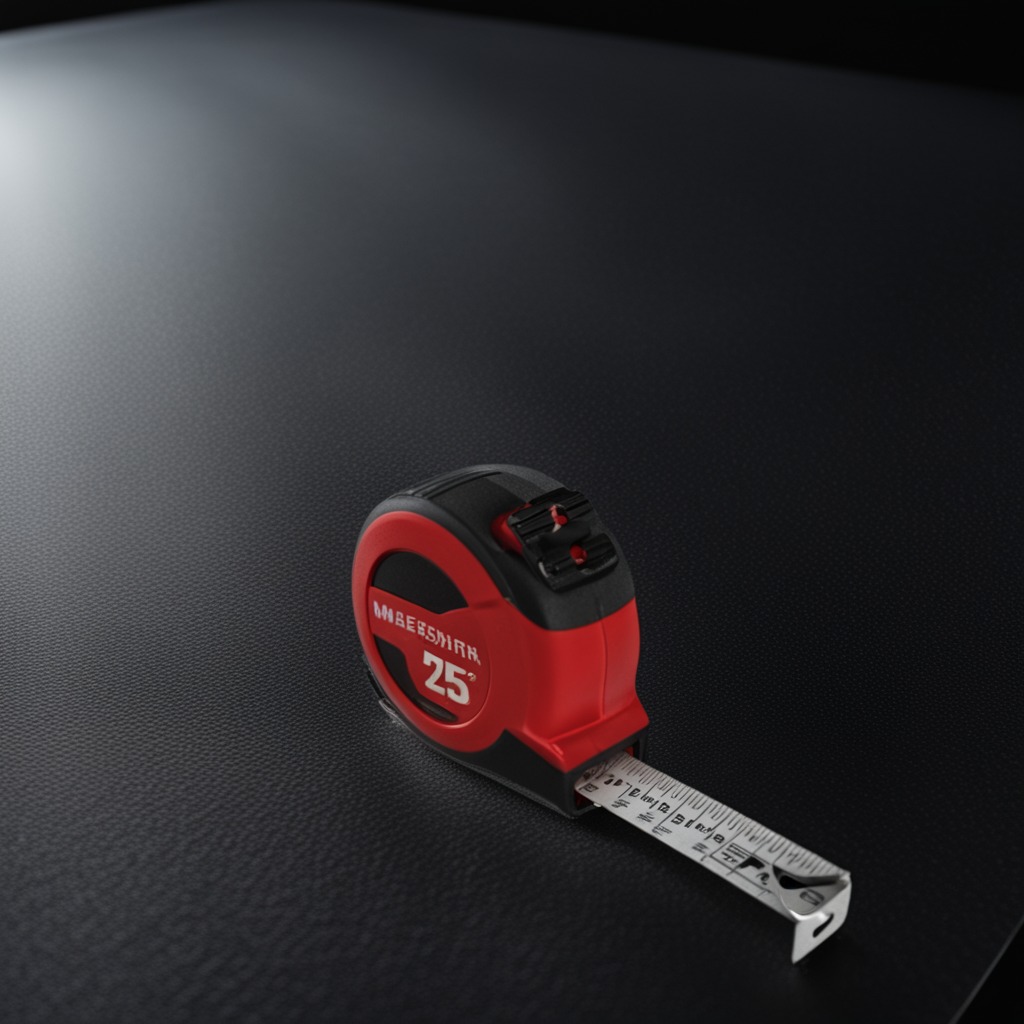
A measuring tape is lying on the tabletop.